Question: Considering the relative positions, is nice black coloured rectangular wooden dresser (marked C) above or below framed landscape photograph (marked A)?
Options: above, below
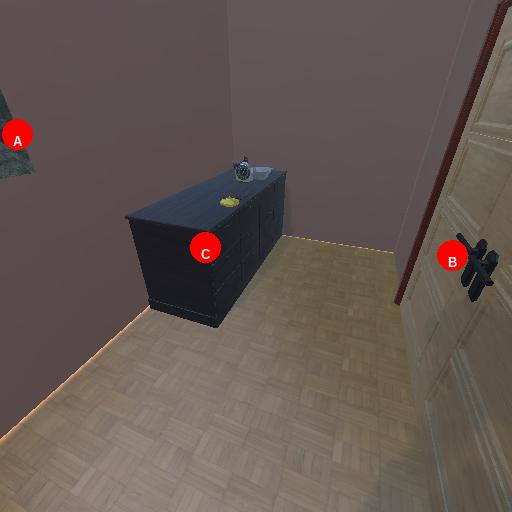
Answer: above